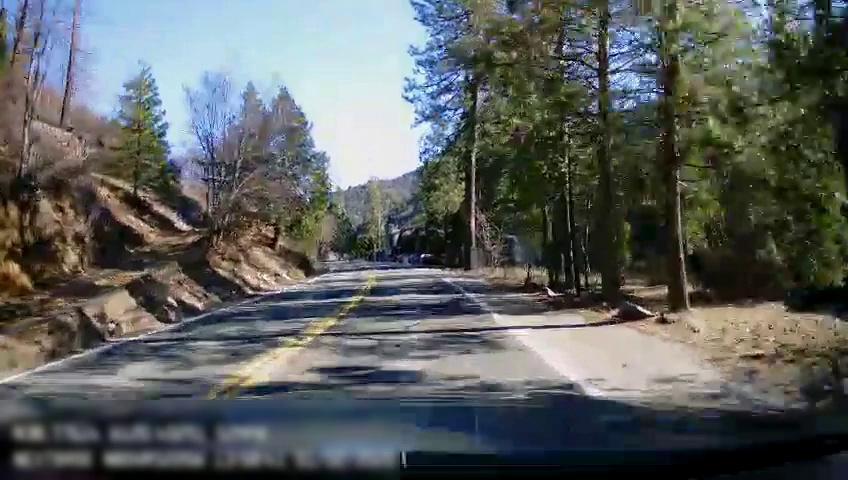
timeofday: Day
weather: Sunny
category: Drivable Space
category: Drivable Space
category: Lanes | Opposite Lane
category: Lanes | Current Lane
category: Lanes | Opposite Lane
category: Lanes | Current Lane